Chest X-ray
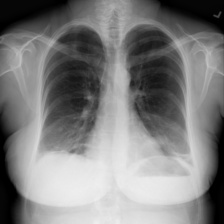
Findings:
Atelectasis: negative
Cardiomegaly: negative
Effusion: negative
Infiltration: positive
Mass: negative
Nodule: negative
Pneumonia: negative
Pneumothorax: negative
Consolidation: negative
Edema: negative
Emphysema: negative
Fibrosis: negative
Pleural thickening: negative
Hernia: negative